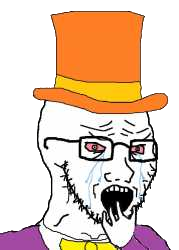
Label: 5_Soyjak